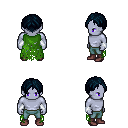
a pixel art fantasy rpg character, male body template, dark elf, purple skin, green tattered cape, teal pants, raven parted hairstyle, white cloth bracers, maroon shoes, four views (front, back, left, right), 2x2 character sprite sheet, small pixel art, hard edges, no anti-aliasing